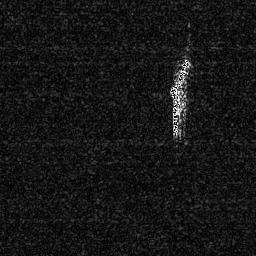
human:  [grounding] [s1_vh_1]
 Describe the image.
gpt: In the satellite image, there is  <ref>1 large ship </ref> <box>[[64, 21, 75, 51, 0]]</box> located at center.